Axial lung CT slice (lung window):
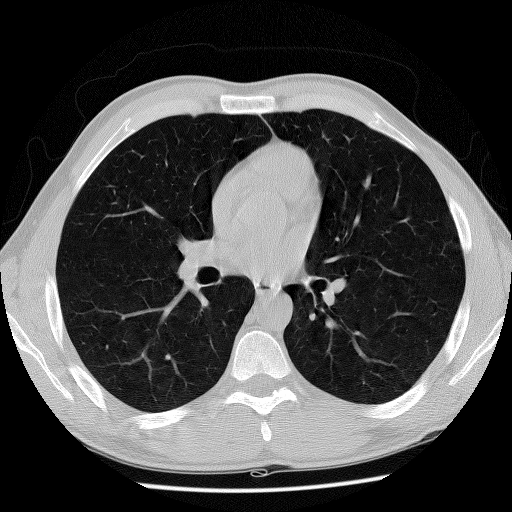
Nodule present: no